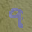
Label: 9